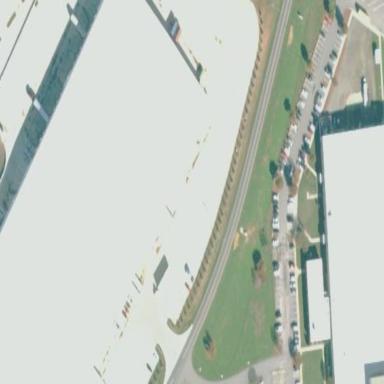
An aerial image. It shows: Warehouse.